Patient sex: M
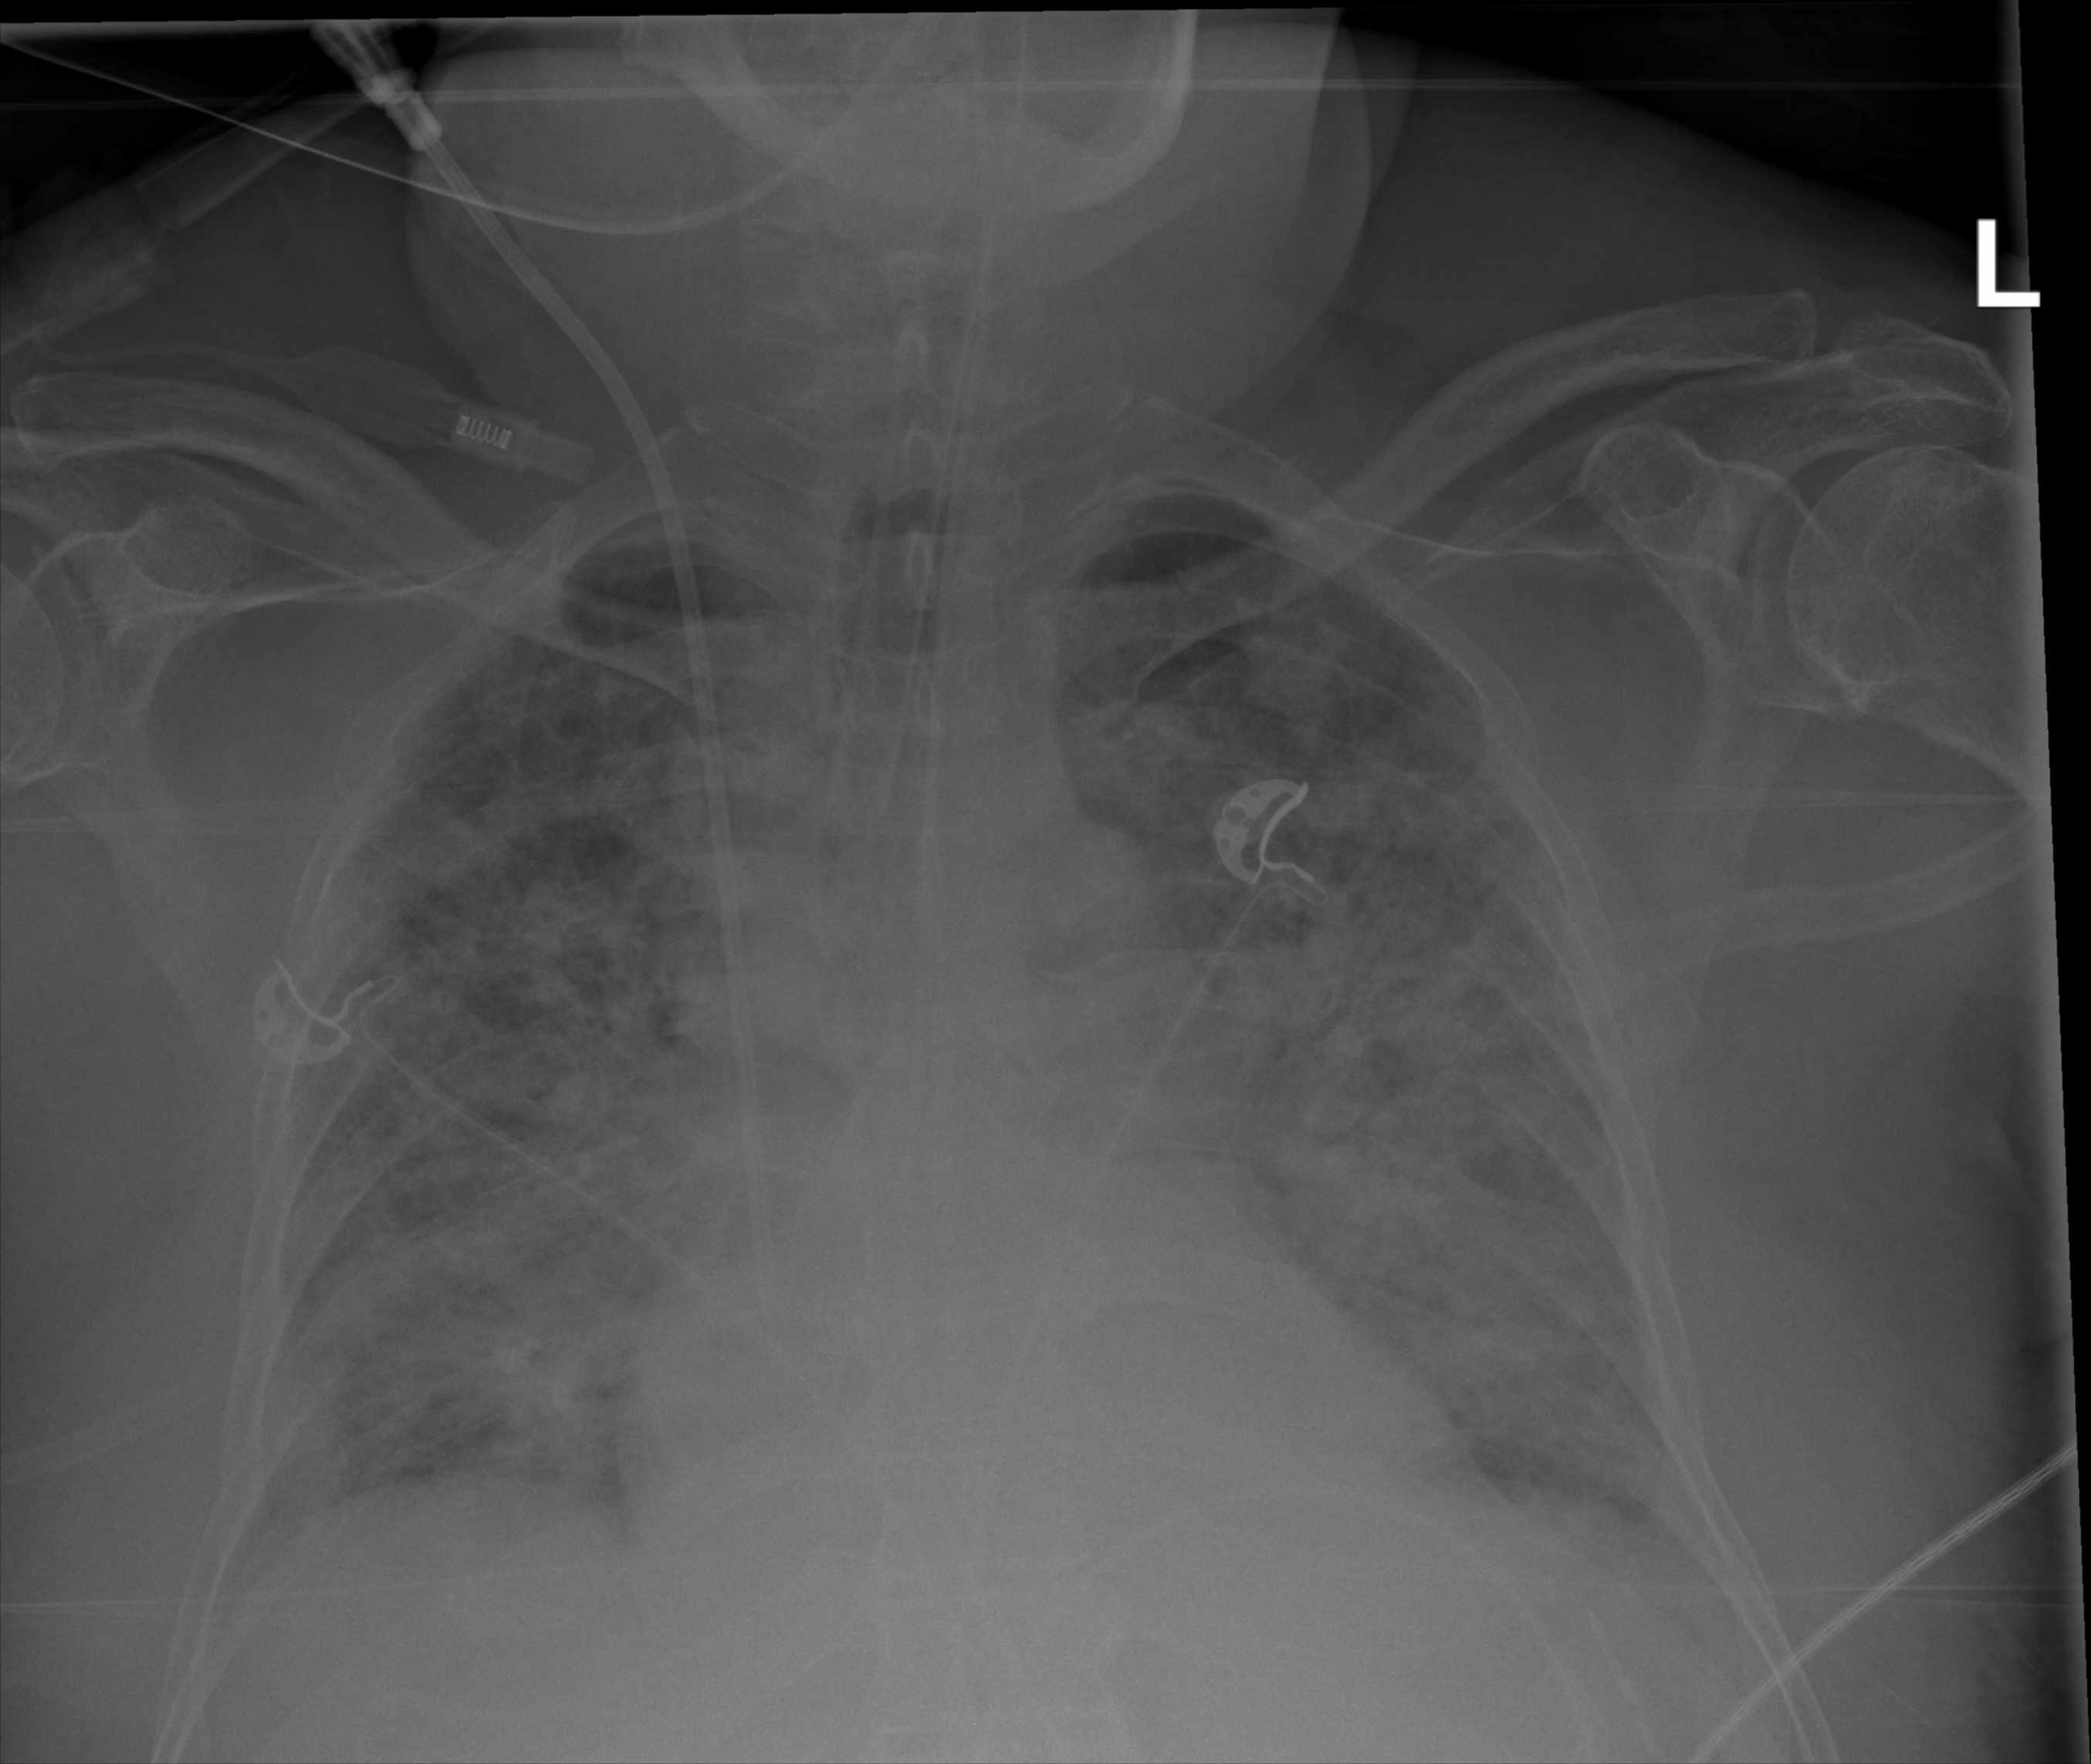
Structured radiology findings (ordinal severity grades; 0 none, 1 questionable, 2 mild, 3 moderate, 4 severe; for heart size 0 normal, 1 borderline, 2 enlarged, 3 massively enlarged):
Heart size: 0
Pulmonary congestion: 2
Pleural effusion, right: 2
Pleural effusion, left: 2
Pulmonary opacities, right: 3
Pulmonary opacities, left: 3
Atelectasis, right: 2
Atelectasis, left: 2